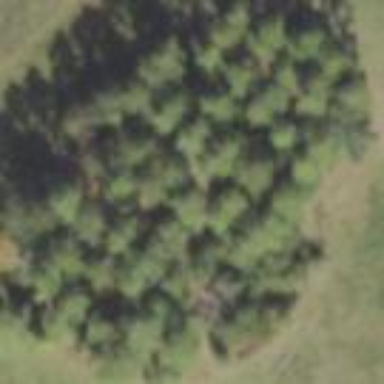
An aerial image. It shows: Forest area predominantly covered with needle-leaved trees.